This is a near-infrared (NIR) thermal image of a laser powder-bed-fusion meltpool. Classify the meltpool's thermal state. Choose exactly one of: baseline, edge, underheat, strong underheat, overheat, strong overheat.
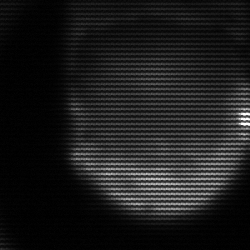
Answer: edge